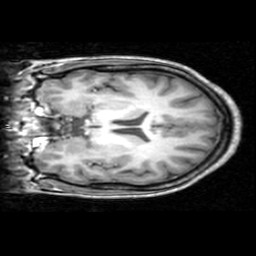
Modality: T1w
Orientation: coronal
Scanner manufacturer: ge
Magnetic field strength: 3 T
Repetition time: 0.00904 s
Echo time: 0.00184 s